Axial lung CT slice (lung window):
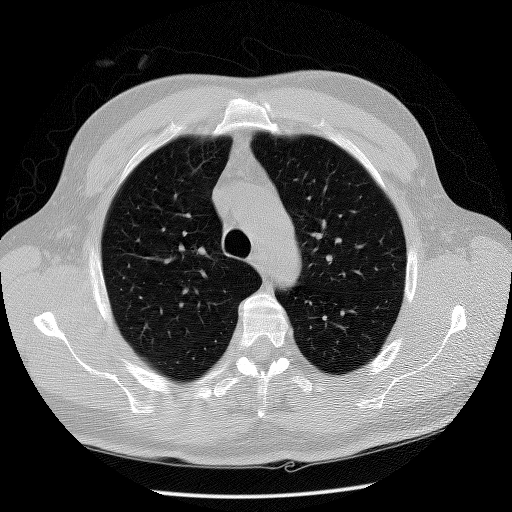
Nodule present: no